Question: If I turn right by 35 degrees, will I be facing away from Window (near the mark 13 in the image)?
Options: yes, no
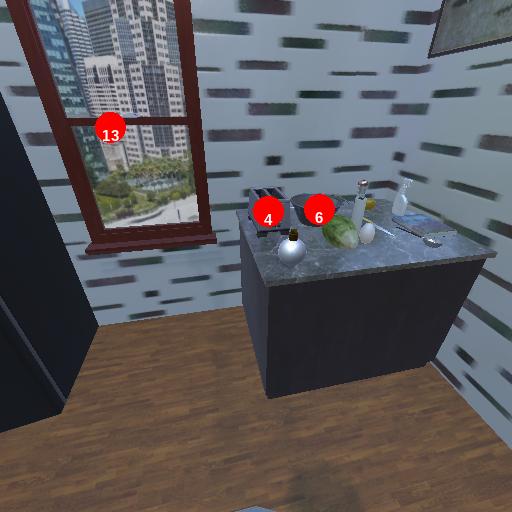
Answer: yes